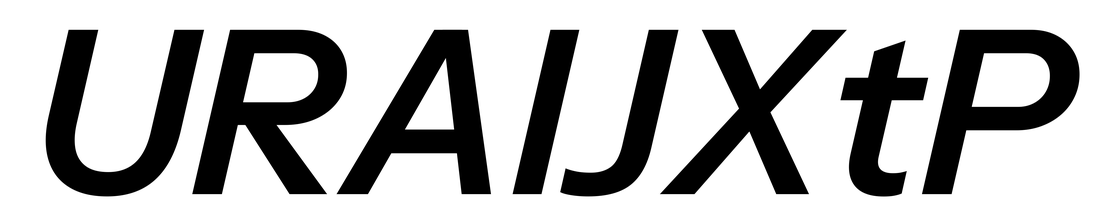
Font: InstrumentSans-Italic_SemiBold_Italic